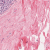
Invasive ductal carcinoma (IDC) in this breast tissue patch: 0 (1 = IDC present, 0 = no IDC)